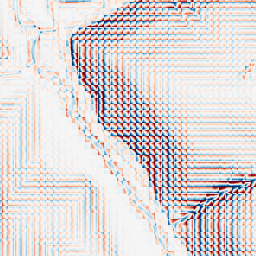
Category: wavelet
Decomposition family: wavelet_biorthogonal
Decomposition parameters: wavelet: bior1.3
level: 3
Upsampling method: edge_directed
Upsampling parameters: scale: 2
Upsampling scale: 2